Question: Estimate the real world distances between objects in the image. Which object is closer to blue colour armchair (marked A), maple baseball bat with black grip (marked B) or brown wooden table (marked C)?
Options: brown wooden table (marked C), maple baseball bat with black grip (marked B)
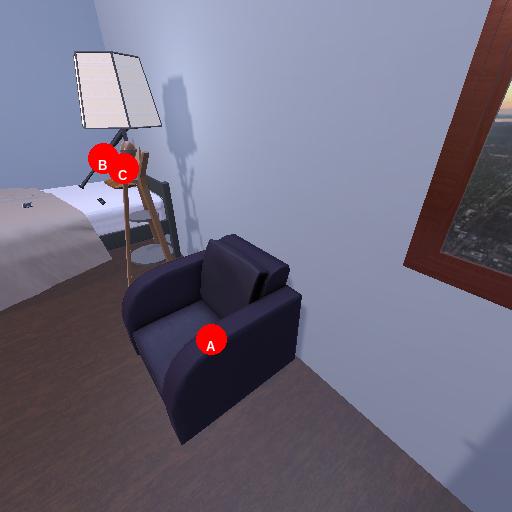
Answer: brown wooden table (marked C)